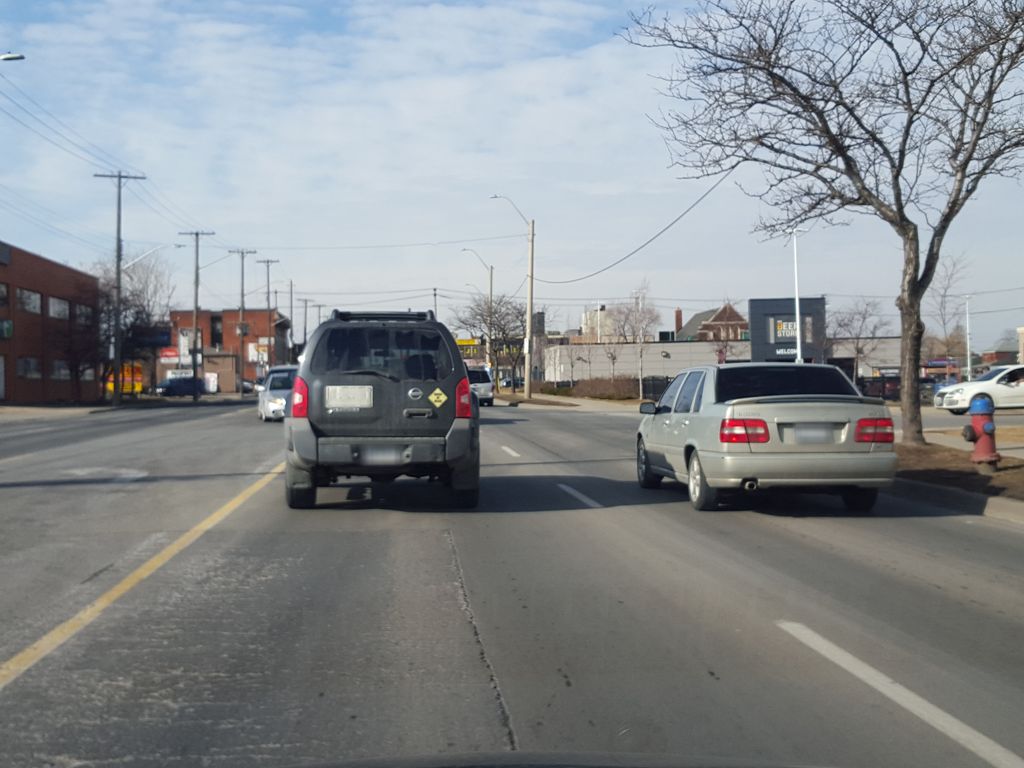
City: hamilton